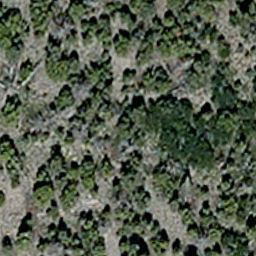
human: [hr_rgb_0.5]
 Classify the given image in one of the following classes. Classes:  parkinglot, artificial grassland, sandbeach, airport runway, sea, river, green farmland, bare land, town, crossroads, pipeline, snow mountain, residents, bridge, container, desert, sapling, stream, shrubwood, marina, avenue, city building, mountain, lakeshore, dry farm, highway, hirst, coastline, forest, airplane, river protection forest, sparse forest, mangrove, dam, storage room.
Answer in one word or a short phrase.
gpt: sparse forest